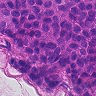
Metastatic tissue present: yes